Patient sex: M
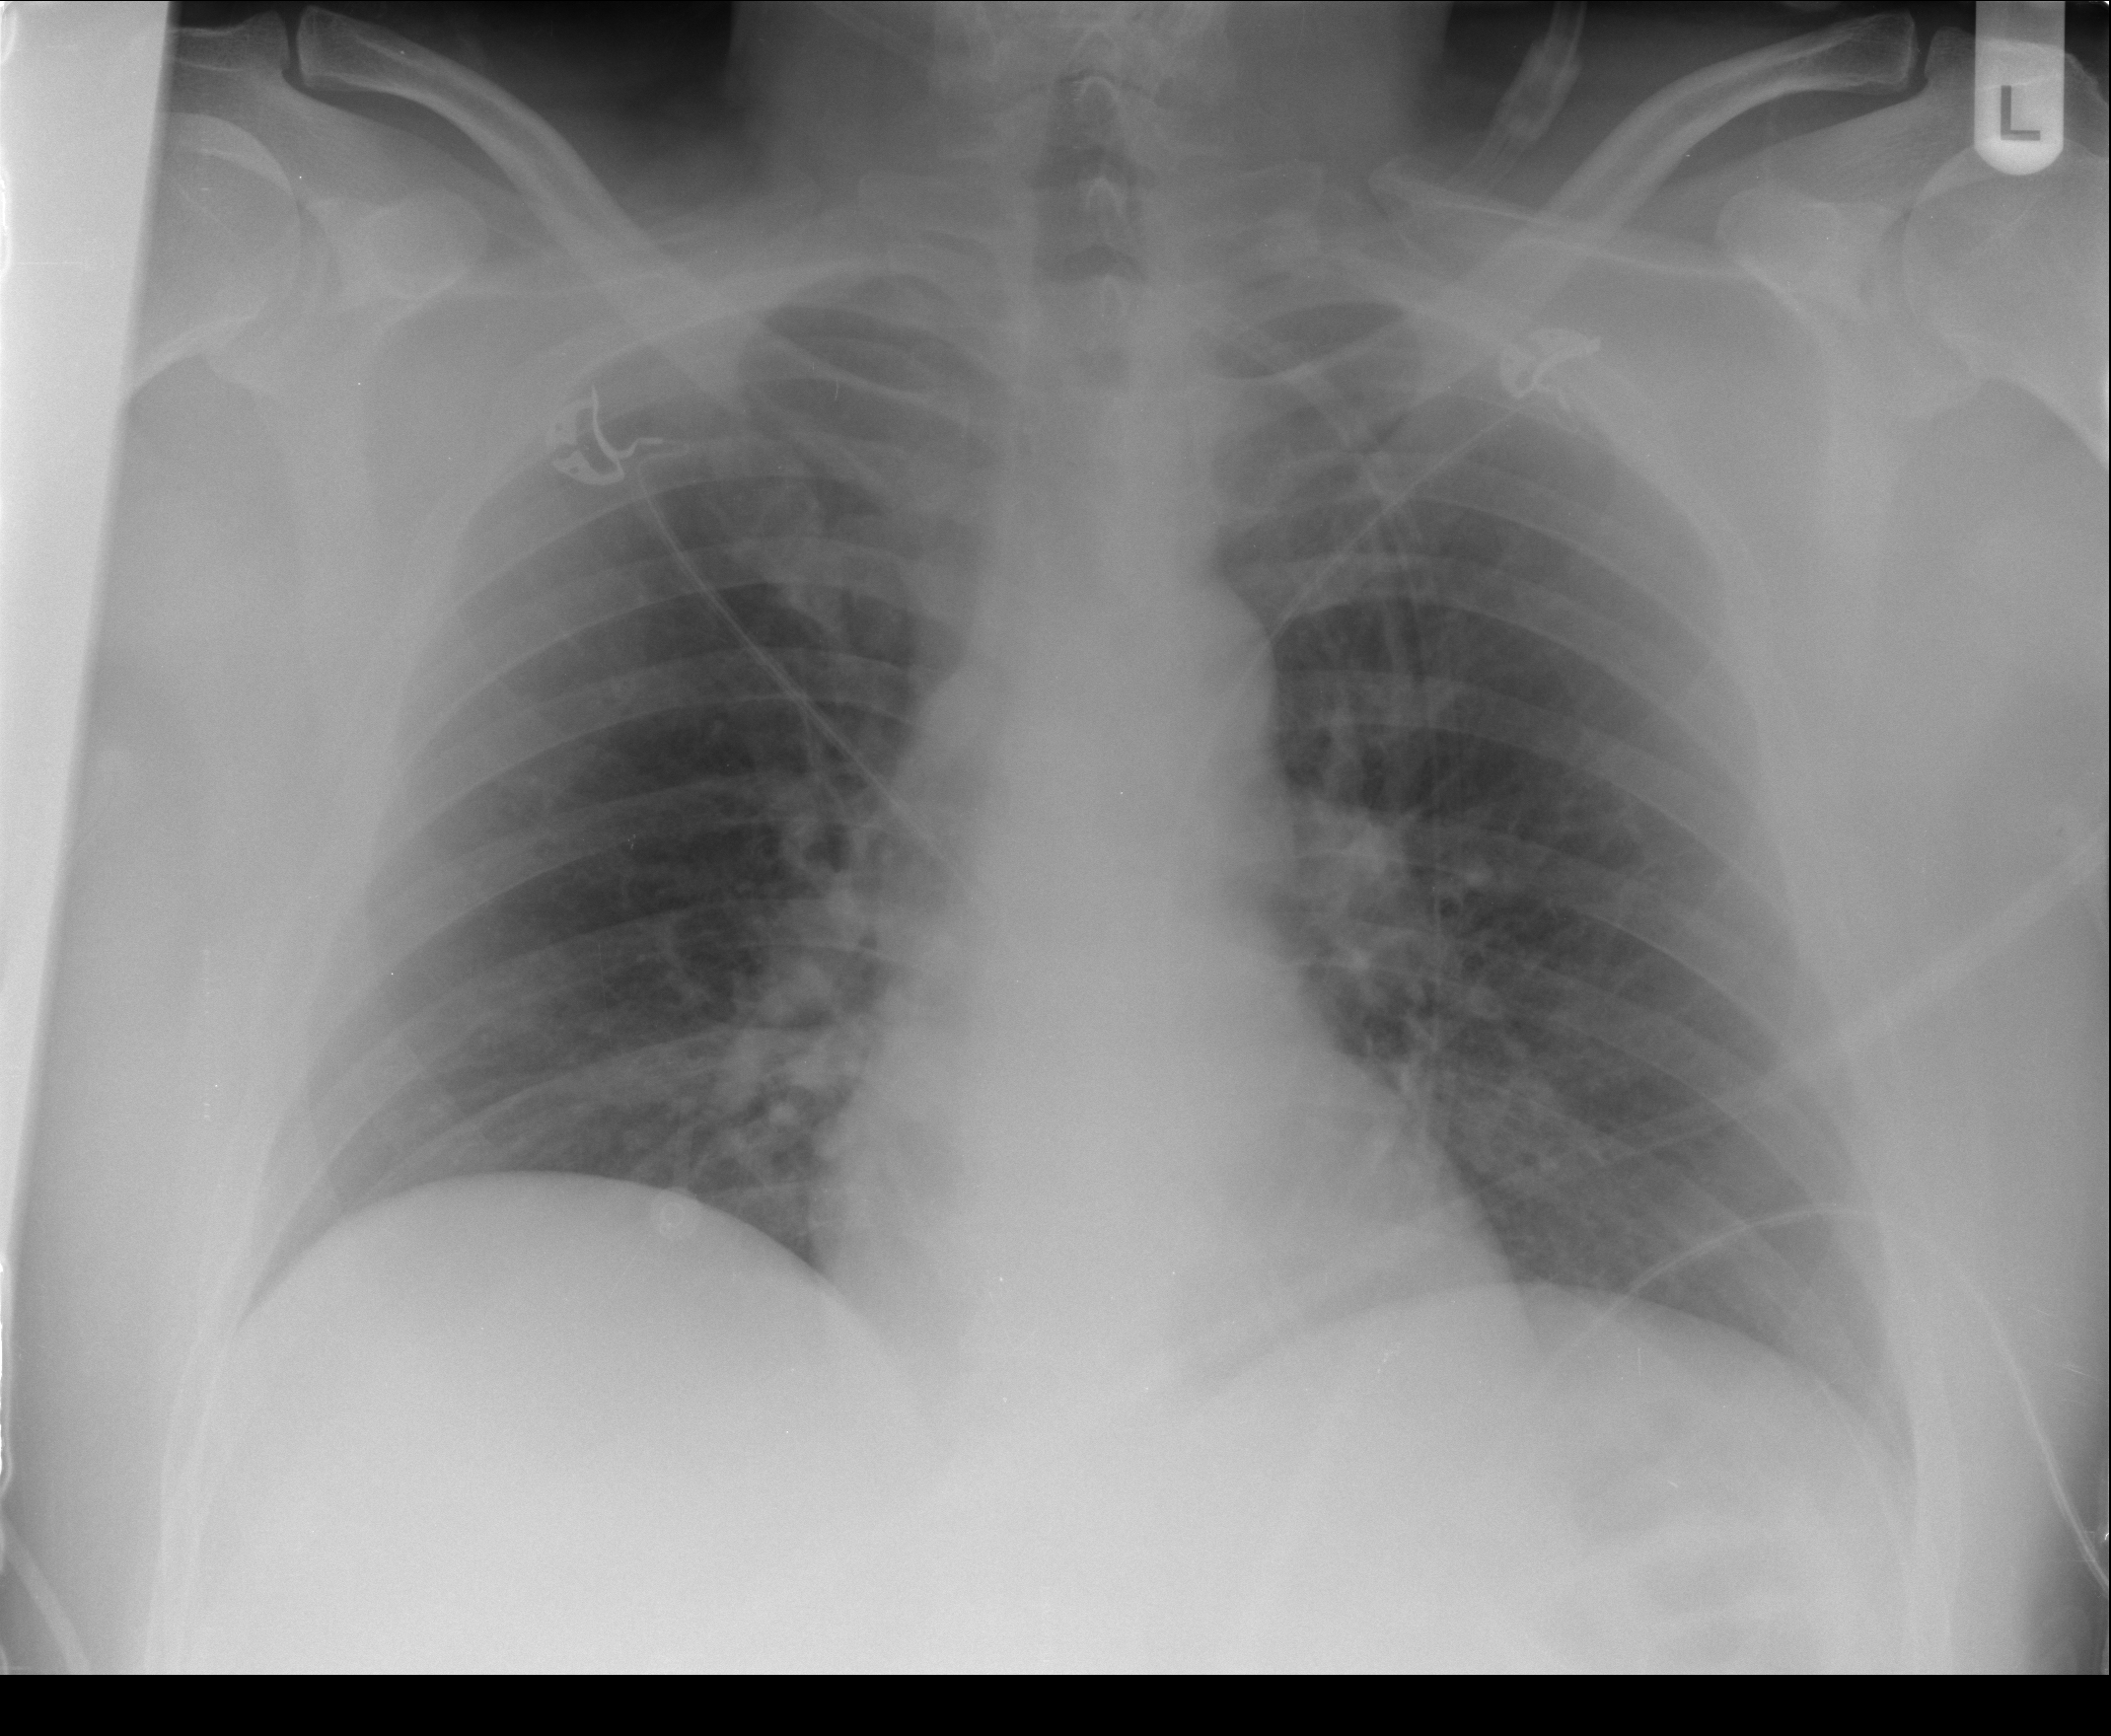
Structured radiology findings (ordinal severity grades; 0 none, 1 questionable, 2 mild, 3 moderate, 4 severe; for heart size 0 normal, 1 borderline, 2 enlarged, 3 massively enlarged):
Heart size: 0
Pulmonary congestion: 0
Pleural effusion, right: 0
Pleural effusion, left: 0
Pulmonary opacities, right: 0
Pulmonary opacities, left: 1
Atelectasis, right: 0
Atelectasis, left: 0